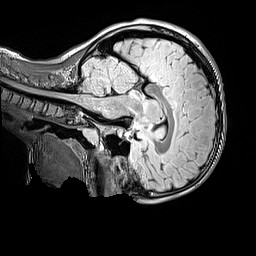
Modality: FLAIR
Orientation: sagittal
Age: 10
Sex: male
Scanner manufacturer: siemens
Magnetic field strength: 3 T
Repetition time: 5 s
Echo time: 0.388 s